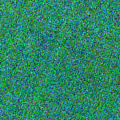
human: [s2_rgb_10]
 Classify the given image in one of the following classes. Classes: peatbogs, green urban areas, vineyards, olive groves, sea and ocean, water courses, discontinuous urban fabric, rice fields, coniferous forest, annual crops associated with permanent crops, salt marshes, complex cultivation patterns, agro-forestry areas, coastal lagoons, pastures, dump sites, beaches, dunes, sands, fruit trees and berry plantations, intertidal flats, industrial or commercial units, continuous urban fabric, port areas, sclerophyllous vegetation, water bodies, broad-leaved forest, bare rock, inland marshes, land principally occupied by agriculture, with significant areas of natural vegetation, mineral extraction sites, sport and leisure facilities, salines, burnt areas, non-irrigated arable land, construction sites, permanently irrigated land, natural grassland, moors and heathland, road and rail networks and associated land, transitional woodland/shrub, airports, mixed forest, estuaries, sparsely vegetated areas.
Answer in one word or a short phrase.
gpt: sea and ocean